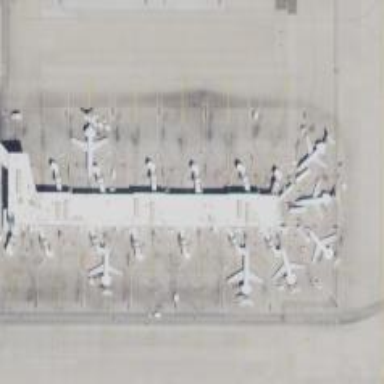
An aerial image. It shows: Airport gate.